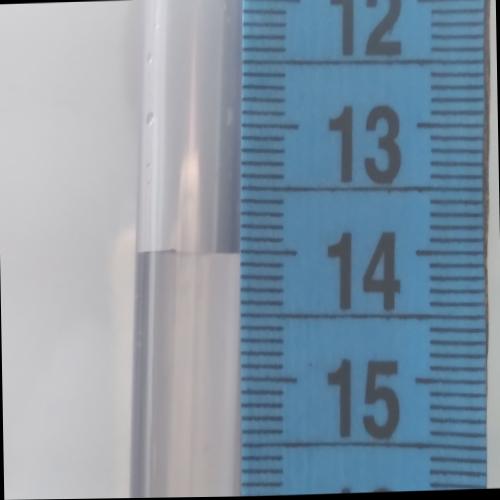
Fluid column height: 14.0 cm